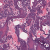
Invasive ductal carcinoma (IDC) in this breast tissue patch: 0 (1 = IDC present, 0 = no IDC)